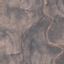
Label: HerbaceousVegetation